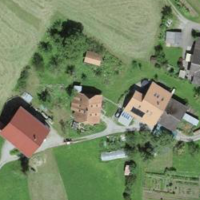
EUNIS habitat code: 24
Species observed at this site:
Tettigonia cantans
Leonurus cardiaca